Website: apple
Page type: customer-info-address
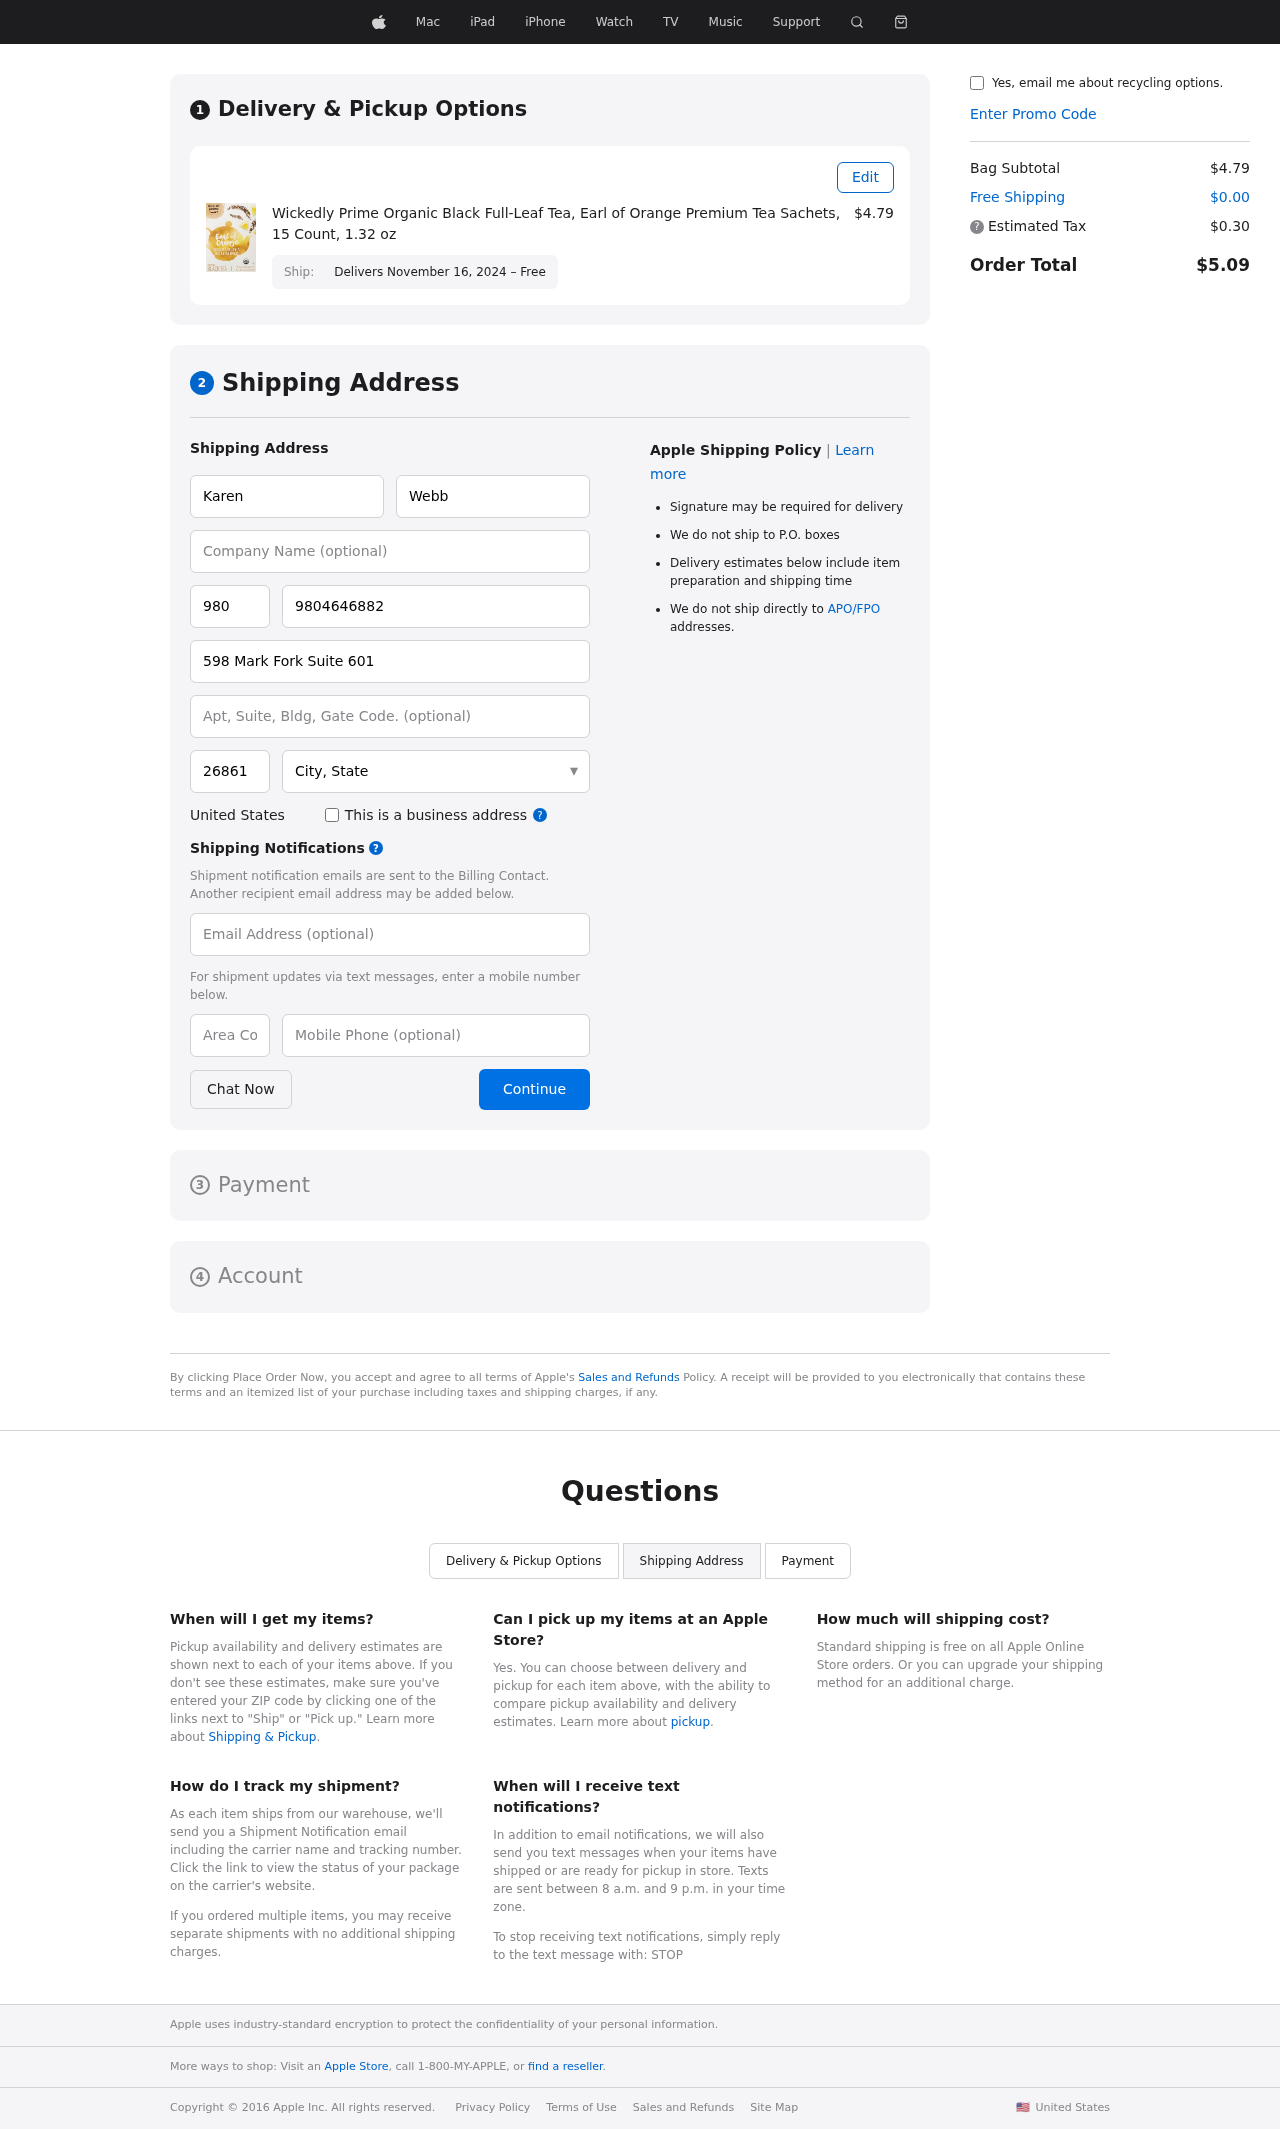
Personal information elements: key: PII_CITY_STATE
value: Adamsmouth, CA
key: PII_COUNTRY
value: United States
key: PII_EMAIL
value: karenwebb@hotmail.com
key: PII_FIRSTNAME
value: Karen
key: PII_LASTNAME
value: Webb
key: PII_PHONE
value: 9804646882
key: PII_PHONE_ALT
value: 8394718851
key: PII_PHONE_ALT_AREA
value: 839
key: PII_PHONE_AREA
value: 980
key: PII_POSTCODE
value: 26861
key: PII_STREET
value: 598 Mark Fork Suite 601
Product elements: key: PRODUCT1_NAME
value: Wickedly Prime Organic Black Full-Leaf Tea, Earl of Orange Premium Tea Sachets, 15 Count, 1.32 oz
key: PRODUCT1_PRICE
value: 4.79
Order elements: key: ORDER_DELIVERY_DATE
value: Delivers November 16, 2024 – Free
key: ORDER_SUBTOTAL
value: $4.79
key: ORDER_SHIPPING_COST
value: $0.00
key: ORDER_TAX
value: $0.30
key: ORDER_TOTAL
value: $5.09